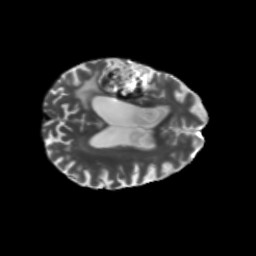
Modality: T2w
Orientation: axial
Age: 68
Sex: male
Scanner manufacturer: siemens
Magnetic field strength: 3 T
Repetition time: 5.47 s
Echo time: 0.0854 s